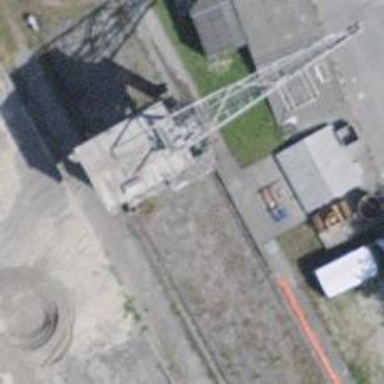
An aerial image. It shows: Crane is depicted.